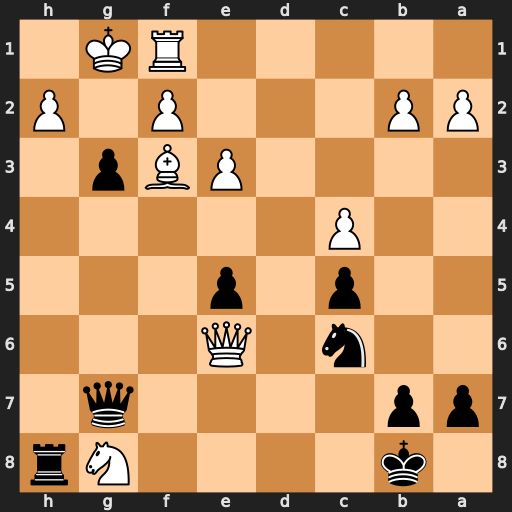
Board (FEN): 1k4Nr/pp4q1/2n1Q3/2p1p3/2P5/4PBp1/PP3P1P/5RK1
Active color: b
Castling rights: -
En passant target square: -
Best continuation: gxh2+ Kh1 Rxg8 Qxg8+ Qxg8